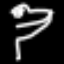
Label: frog